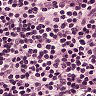
Metastatic tissue present: no